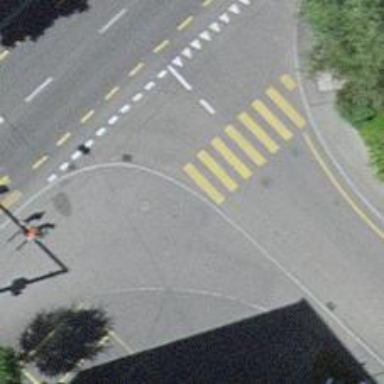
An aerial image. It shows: Kerb barrier.